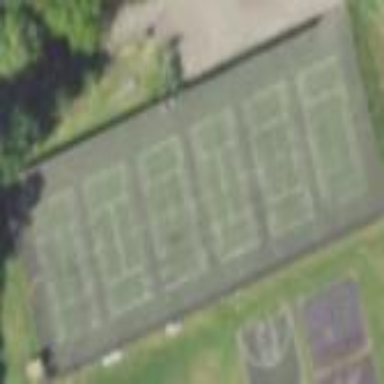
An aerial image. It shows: Tennis court on pitch designated for leisure land.